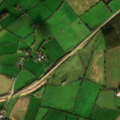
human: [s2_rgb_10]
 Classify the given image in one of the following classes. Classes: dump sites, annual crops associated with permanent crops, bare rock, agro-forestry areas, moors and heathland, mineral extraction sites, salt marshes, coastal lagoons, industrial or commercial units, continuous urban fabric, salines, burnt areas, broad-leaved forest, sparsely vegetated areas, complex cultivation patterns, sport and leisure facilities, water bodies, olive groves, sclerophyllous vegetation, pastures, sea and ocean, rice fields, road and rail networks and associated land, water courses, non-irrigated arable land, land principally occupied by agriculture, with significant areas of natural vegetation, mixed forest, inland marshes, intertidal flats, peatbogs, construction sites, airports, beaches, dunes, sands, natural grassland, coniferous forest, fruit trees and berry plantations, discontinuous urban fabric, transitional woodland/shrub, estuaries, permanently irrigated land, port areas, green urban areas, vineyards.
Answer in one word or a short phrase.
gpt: construction sites, non-irrigated arable land, pastures